Field crop: maize
Growth stage: 1
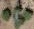
Species: chenopodium